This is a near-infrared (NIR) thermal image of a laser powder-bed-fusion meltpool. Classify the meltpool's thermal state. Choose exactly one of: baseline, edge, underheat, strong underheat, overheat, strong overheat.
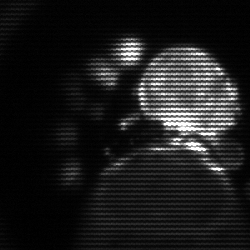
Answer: baseline